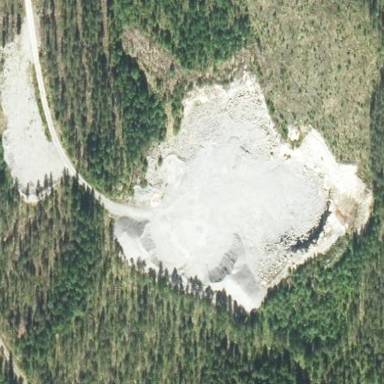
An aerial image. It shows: Quarry area.